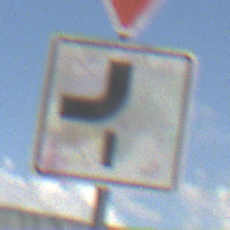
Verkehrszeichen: VerlaufVorfahrtsstrasse7
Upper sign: VorfahrtGewaehren
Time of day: Midday
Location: Outdoor (Nature)
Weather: PartlyCloudy
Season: NotSpecified
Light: Natural